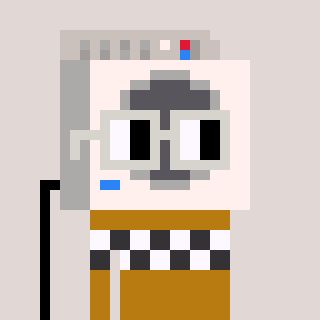
a pixel art character with square light gray glasses, a washing machine-shaped head and a gold-colored body on a warm background